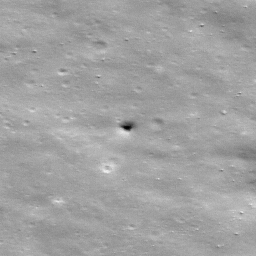
Pit: Stevinus 13
Host crater: Stevinus
Host type: impact_melt
Lunar coordinates: latitude -32.449, longitude 54.645